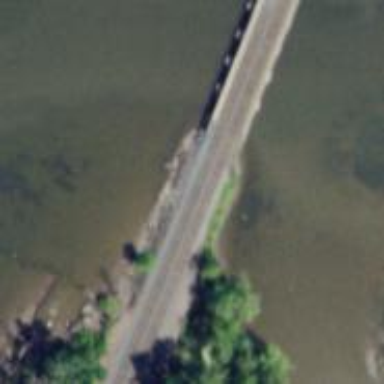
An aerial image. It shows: Railway bridge.